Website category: book
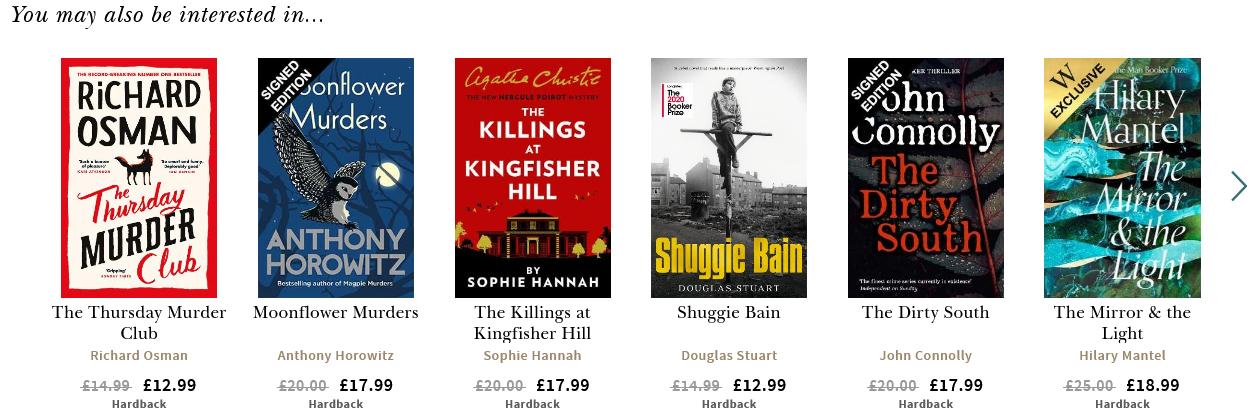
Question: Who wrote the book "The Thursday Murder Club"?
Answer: Richard Osman

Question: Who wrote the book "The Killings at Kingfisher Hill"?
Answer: Sophie Hannah

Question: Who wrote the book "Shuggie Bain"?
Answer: Douglas Stuart

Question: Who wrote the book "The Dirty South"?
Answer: John Connolly

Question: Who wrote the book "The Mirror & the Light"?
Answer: Hilary Mantel

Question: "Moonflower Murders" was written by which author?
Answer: Anthony Horowitz

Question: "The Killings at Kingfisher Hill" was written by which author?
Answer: Sophie Hannah

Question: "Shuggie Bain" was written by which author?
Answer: Douglas Stuart

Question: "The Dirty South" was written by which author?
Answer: John Connolly

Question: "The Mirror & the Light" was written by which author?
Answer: Hilary Mantel

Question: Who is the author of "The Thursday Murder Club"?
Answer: Richard Osman

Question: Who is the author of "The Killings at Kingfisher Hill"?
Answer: Sophie Hannah

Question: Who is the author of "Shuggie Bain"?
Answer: Douglas Stuart

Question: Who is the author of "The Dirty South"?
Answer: John Connolly

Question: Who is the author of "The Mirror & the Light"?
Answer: Hilary Mantel

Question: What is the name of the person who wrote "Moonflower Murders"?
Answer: Anthony Horowitz

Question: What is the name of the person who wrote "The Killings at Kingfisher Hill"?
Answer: Sophie Hannah

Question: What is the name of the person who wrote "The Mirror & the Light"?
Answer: Hilary Mantel

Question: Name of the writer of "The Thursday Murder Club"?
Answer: Richard Osman

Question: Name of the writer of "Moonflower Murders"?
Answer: Anthony Horowitz

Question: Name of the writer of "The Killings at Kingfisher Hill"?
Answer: Sophie Hannah

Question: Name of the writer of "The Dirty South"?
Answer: John Connolly

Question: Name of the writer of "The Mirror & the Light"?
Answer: Hilary Mantel

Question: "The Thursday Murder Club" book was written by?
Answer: Richard Osman

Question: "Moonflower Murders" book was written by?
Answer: Anthony Horowitz

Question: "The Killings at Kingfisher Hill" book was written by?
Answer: Sophie Hannah

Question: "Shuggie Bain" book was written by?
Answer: Douglas Stuart

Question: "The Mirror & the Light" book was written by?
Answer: Hilary Mantel

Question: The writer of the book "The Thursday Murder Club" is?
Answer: Richard Osman

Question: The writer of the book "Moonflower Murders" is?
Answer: Anthony Horowitz

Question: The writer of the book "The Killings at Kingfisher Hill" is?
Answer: Sophie Hannah

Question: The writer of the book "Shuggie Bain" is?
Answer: Douglas Stuart

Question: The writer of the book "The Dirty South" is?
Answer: John Connolly

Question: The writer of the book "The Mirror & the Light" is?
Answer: Hilary Mantel

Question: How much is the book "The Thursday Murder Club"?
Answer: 12.99

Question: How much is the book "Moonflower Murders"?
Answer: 17.99

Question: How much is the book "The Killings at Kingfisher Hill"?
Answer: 17.99

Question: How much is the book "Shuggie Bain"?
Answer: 12.99

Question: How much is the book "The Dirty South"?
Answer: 17.99

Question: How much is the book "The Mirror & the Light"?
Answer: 18.99

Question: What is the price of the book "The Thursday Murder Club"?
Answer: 12.99

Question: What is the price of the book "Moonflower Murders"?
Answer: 17.99

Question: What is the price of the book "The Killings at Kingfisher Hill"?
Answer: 17.99

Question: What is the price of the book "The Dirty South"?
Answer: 17.99

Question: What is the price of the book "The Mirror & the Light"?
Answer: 18.99

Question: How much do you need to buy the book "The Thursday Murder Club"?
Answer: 12.99

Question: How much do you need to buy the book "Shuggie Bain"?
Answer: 12.99

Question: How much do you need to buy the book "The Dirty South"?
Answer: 17.99

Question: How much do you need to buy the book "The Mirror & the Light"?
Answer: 18.99

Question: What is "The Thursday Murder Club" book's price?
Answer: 12.99

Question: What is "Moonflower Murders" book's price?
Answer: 17.99

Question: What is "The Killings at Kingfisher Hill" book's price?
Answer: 17.99

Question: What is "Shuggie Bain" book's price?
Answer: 12.99

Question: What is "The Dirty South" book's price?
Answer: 17.99

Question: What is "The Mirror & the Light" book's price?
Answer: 18.99

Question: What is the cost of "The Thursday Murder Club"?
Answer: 12.99

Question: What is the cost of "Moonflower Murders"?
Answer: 17.99

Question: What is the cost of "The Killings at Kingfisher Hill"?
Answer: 17.99

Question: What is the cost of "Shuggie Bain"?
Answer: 12.99

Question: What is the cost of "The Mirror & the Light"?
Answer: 18.99

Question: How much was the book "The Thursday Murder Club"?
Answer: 12.99

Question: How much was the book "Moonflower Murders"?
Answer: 17.99

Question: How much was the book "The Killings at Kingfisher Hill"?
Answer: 17.99

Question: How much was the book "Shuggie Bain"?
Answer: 12.99